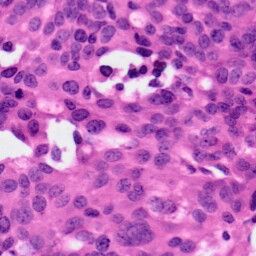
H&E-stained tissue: Ovarian